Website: crate-barrel
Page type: account-selection
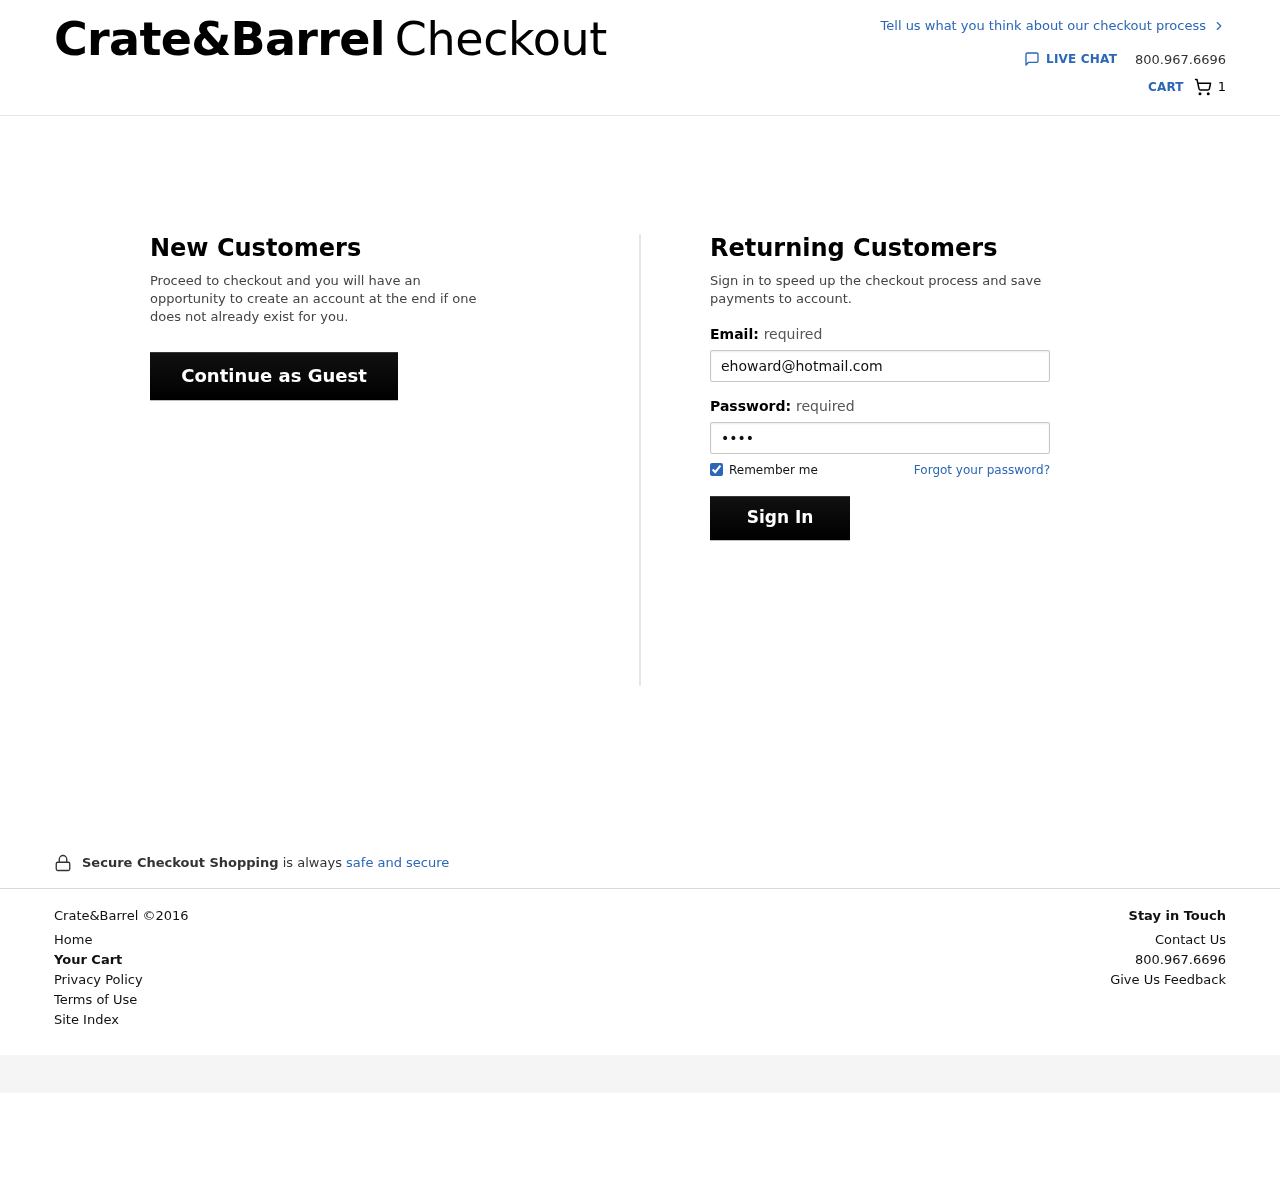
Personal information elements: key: PII_EMAIL
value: ehoward@hotmail.com
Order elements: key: ORDER_NUM_ITEMS
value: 1